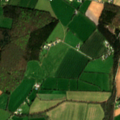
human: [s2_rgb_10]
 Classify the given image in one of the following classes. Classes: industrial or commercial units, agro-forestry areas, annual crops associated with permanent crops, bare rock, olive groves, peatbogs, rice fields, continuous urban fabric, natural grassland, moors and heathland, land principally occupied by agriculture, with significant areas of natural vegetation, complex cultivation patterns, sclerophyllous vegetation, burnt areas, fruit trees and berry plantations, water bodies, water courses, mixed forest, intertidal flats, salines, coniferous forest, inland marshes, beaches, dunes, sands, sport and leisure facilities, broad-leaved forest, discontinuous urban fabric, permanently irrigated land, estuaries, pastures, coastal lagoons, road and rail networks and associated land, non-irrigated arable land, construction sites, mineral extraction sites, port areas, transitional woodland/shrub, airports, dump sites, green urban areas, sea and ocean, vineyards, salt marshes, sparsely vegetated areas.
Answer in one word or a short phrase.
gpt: non-irrigated arable land, pastures, mixed forest